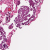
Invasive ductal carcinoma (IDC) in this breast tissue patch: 0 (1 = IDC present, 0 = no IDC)